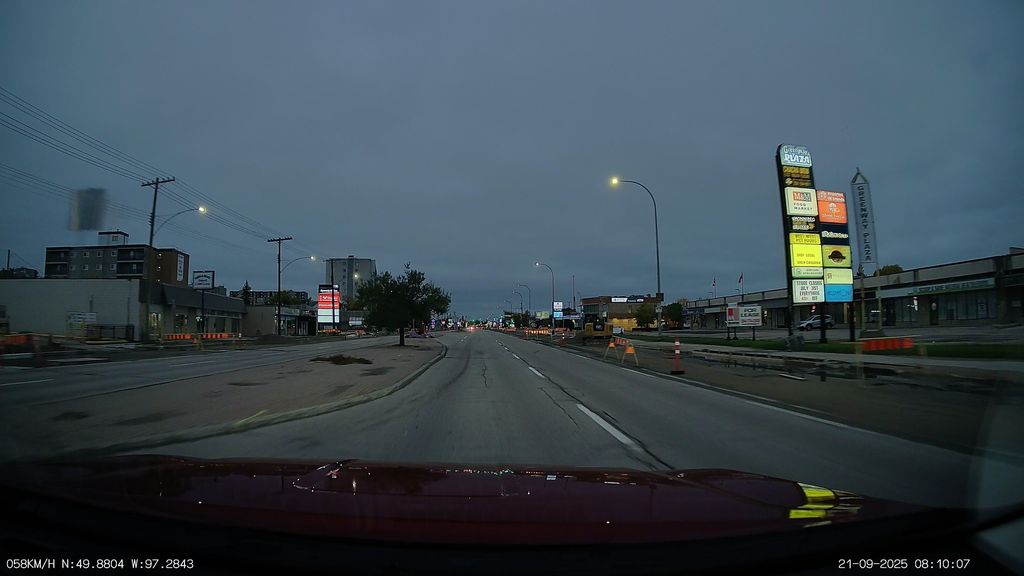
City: winnipeg